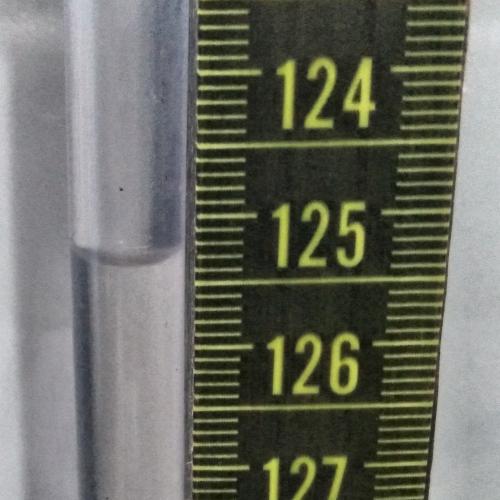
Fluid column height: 125.3 cm